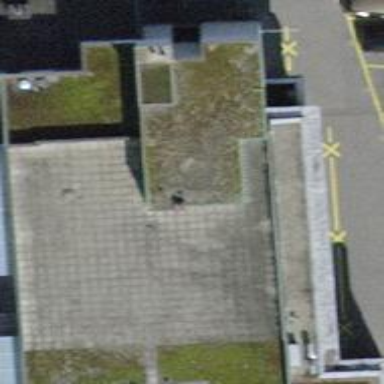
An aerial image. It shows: The building has flat roof and consists of apartments.